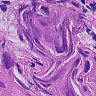
Metastatic tissue present: yes